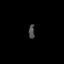
Tissue: prostate
Cell type: T cells
Senescence score: 0.3301
Nuclear area (px): 81
Mean DAPI intensity: 74.086